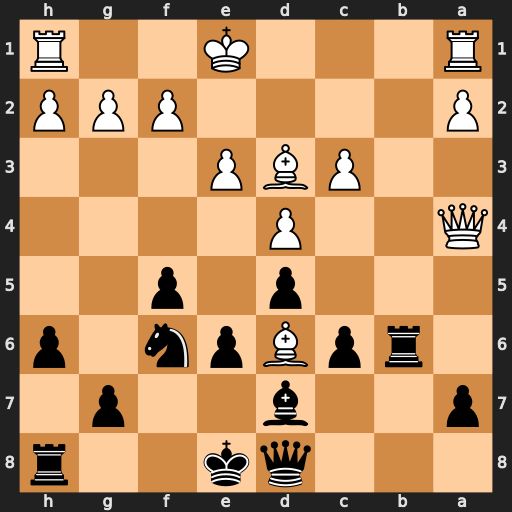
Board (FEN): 3qk2r/p2b2p1/1rpBpn1p/3p1p2/Q2P4/2PBP3/P4PPP/R3K2R
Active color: b
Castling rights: KQk
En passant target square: -
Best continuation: c5 Qxa7 Rxd6 dxc5 Rc6